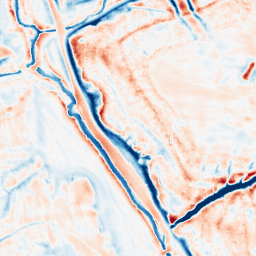
Category: edge_preserving
Decomposition family: bilateral
Decomposition parameters: d: 21
sigma_color: 50
sigma_space: 25
Upsampling method: sinc_blackman
Upsampling parameters: scale: 2
kernel_size: 4
Upsampling scale: 2